Interaction volume radius: 10 \u00c5
Interaction volume height: 30 \u00c5
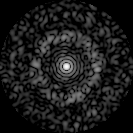
Disorder parameter: 0.8401